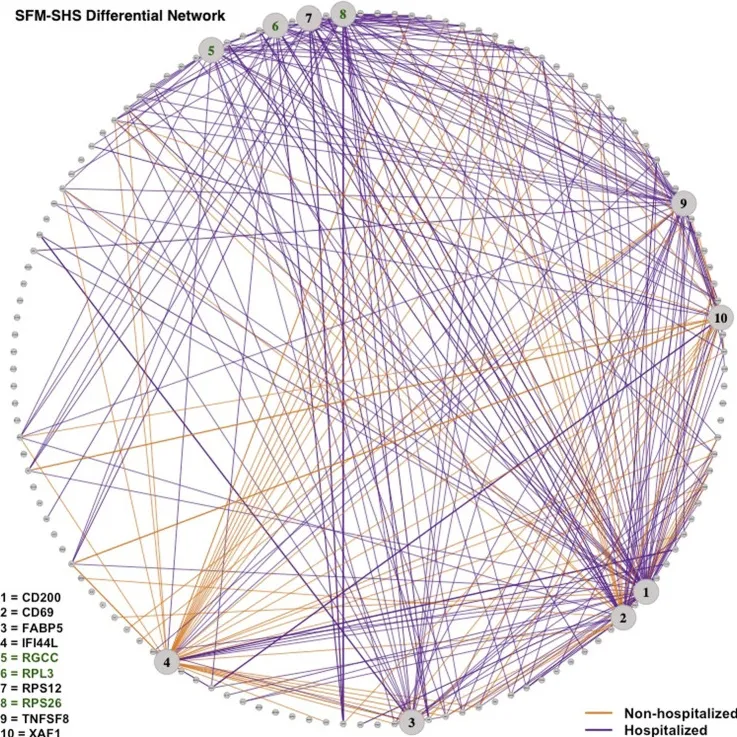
Differential network estimated by SFM-SHS with the bootstrap procedure for the SARS-CoV-2 case study dataset. Edges displayed are for 10 DCGs. The 7 unique top DCGs identified by both SFM-SHS and SFM-DHS are listed in black and the 3 top DCGs identified by all considered methods are listed in green. Each edge color represents the group with the larger correlation magnitude.
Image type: medical_photograph (skin_photograph)